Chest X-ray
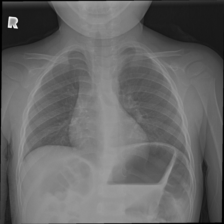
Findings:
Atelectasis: negative
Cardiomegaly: negative
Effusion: negative
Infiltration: negative
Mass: negative
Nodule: negative
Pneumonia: negative
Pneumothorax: negative
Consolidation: negative
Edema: negative
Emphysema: negative
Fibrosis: negative
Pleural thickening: negative
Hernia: negative